Question: My input XML is as follows:
'''
<SOAP-ENV:Envelope xmlns:SOAP-ENV="http://schemas.xmlsoap.org/soap/envelope/">
<SOAP-ENV:Header>
<ns0:PartyInfo xmlns:ns0="http://www.google.com/">
<name xmlns="">John</name>
</ns0:PartyInfo>
</SOAP-ENV:Header>
<SOAP-ENV:Body>
<ns0:OperationRequest xmlns:ns0="http://www.yahoo.com">
<name xmlns="">Mary</name>
</ns0:OperationRequest>
</SOAP-ENV:Body>
</SOAP-ENV:Envelope>
'''
1) First problem: in my XSLT, I can only declare on value for my "ns0" namespace, so I can only access one of the nodes. How can I access them both (preferably in the same xslt file)?
2) Suppose I declare
'''
xmlns:ns0="http://www.google.com"
'''
Then the "John" string is output with extra characters:

I can use normalize-space to fix this, but it doesn't seem right.
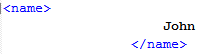
Answer: The namespace prefix you use in the XSLT code doesn't have to be the same as the prefix used in the source document. It's only the URI that needs to match. So in your XSLT, simply bind different prefixes to the two namespace URIs.